Question: I generate the function
'''
if (geofence != null)
{
geofenceParameter = new ObjectParameter("geofence", geofence);
}
else
{
geofenceParameter = new ObjectParameter("geofence", typeof(System.Data.Spatial.DbGeography));
}
base.ExecuteFunction<AssetData>("FindLastGeofenceEnterOrExit", assetIdParameter, geofenceParameter, startDateParameter, isEnterParameter);
'''
on SQL server it looks like this:
'''
CREATE PROCEDURE [dbo].[sp_FindLastGeofenceEnterOrExit]
@assetId bigint,
@geofence geography,
@startDate datetime,
@isEnter bit
AS
'''
But when i try to call that function VS throws the exception:

Can't figure out does EF supports it or not. I use EF 6.0.0.0
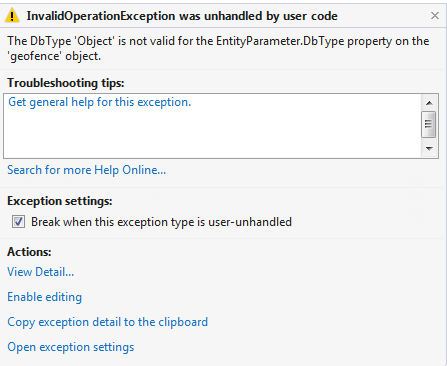
Answer: EF6 definitely supports geography types in stored procedures (as did EF5). Although I've only worked database first, I pulled this (modified slightly and simplified) from the EDMX file. Hope it helps.
'''
public virtual ObjectResult<MyClass> MyStoredProcedure(System.Data.Spatial.DbGeography location, MergeOption mergeOption)
{
var locationParameter = location != null ?
new ObjectParameter("location", location) :
new ObjectParameter("location", typeof(System.Data.Spatial.DbGeography));
// EDIT: Neglected to copy this part in during original post
return ((IObjectContextAdapter)this).ObjectContext.ExecuteFunction<MyClass>("MyStoredProcedure", mergeOption, locationParameter);
}
'''